Question: I've stumbled on a style I do not know how to achieve in flutter.
Basically, I have a settings page where users can see their profile picture.
As seen in the picture below, I'd like to achieve a shade around the image in the same colors as the image. I guess you could call it a bleed?

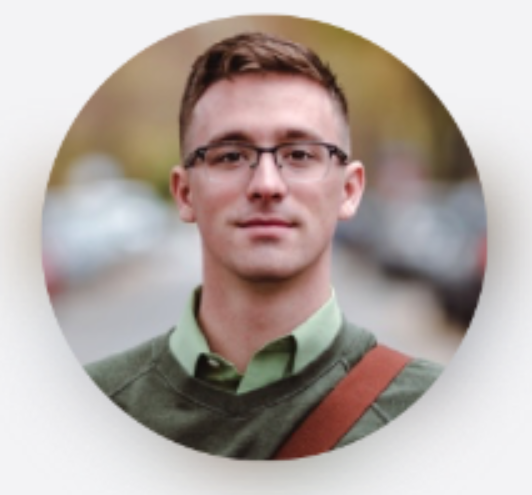
Answer: <URL>
- 'Stack'- - 'BackdropFilter'
you can play around with the values to get the result that you want
'''
class MyApp extends StatelessWidget {
String NetworkImage =
'https://www.jamsadr.com/images/neutrals/person-donald-900x1080.jpg';
@override
Widget build(BuildContext context) {
return new MaterialApp(
home: Scaffold(
body: new Container(
child: new Center(
child: Stack(clipBehavior: Clip.hardEdge, children: [
Image(
image: Image.network(NetworkImage).image,
width: 360,
height: 360,
),
BackdropFilter(
filter: new ImageFilter.blur(sigmaX: 15.0, sigmaY: 15.0),
child: Image(
image: Image.network(NetworkImage).image,
width: 350,
height: 350,
),
),
]),
),
),
),
);
}
}
'''